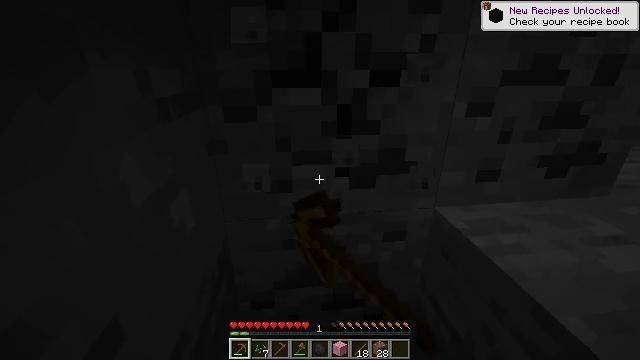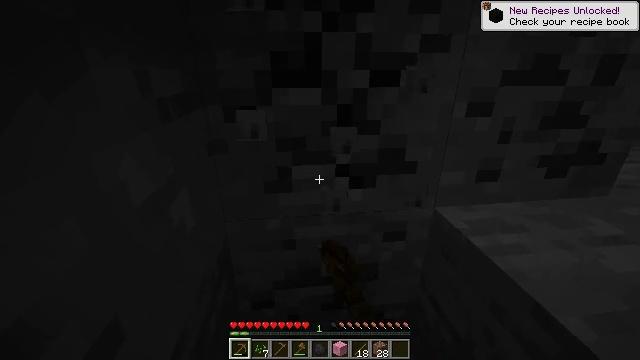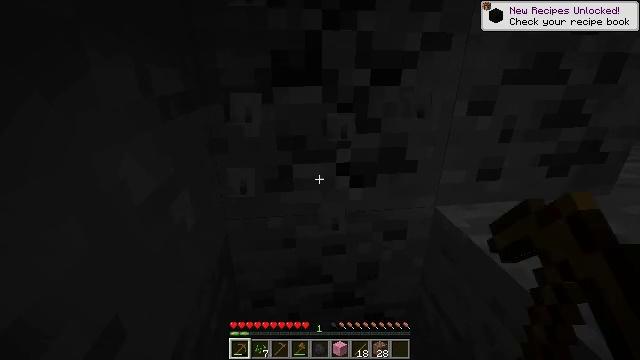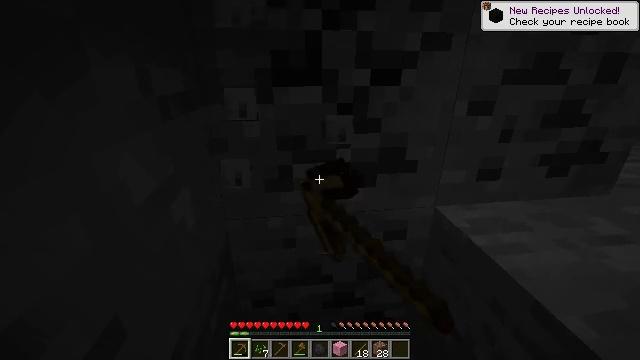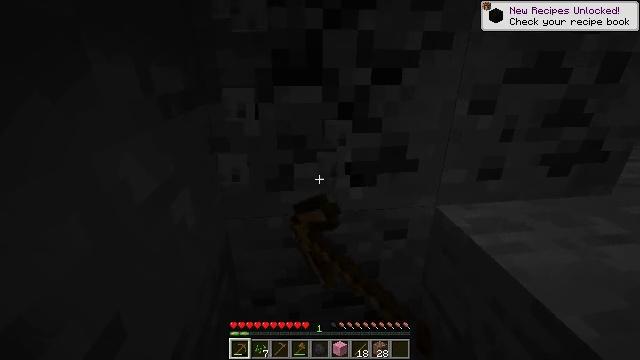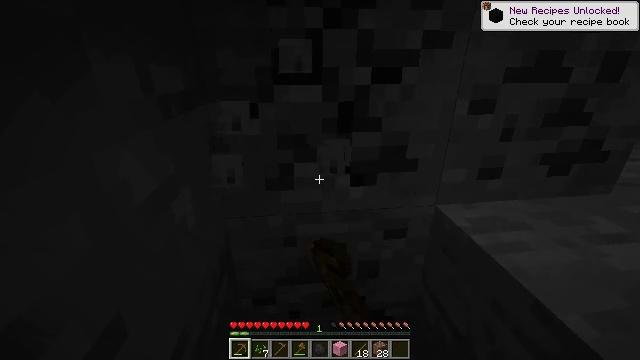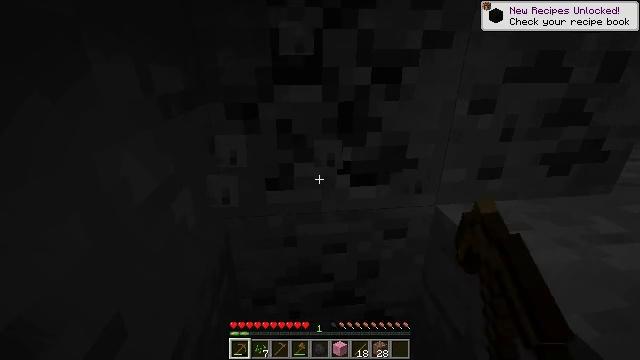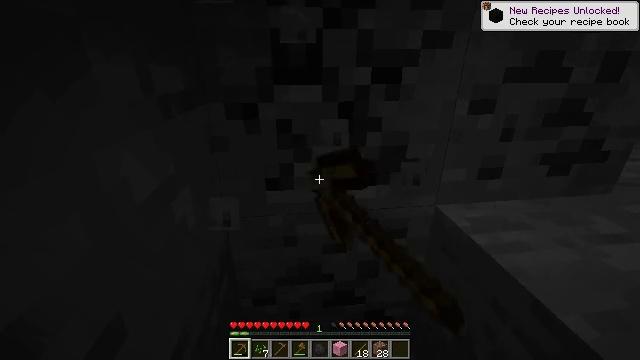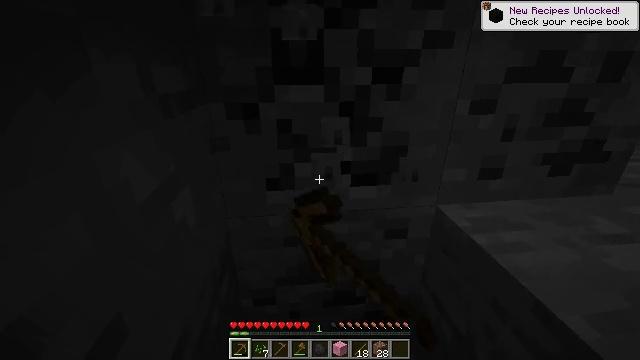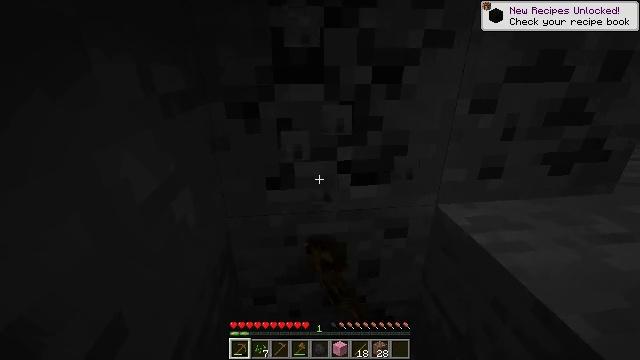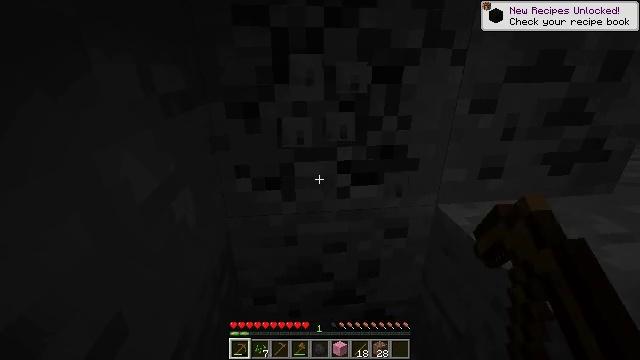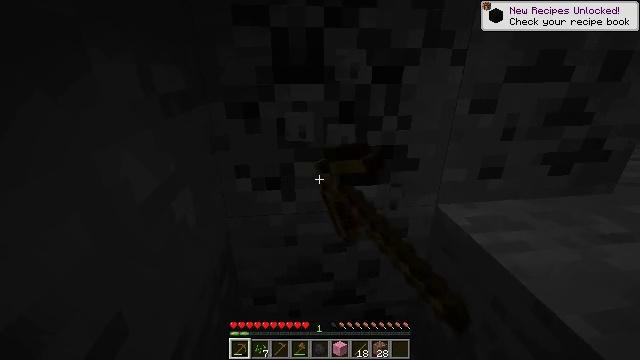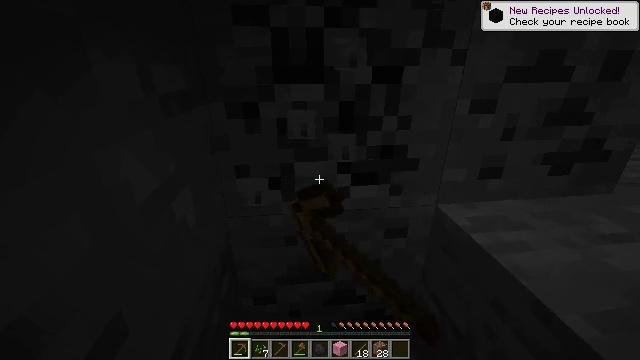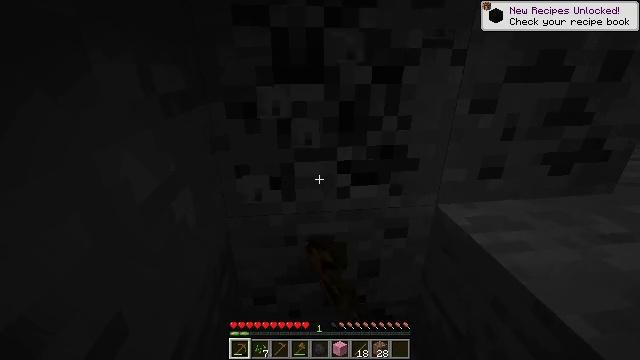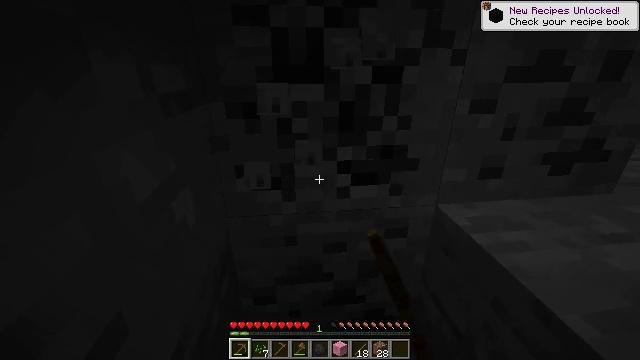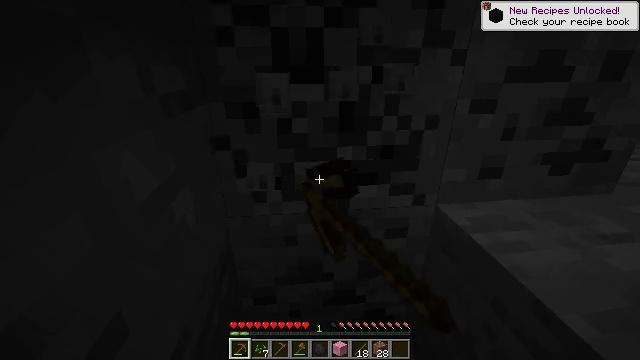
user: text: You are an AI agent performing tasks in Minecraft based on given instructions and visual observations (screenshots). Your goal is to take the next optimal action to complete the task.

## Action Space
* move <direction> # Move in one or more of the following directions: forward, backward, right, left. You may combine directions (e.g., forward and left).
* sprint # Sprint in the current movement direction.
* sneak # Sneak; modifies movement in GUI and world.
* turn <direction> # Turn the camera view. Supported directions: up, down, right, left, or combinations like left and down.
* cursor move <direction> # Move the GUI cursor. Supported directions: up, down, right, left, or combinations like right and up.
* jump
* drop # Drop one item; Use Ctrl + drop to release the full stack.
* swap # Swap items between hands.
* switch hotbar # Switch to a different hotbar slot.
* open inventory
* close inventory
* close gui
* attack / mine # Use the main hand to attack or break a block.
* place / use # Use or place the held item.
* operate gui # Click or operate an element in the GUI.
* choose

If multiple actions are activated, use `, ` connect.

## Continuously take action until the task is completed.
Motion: motion action
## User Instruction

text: Extract coal from the ore block.
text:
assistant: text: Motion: attack / mine
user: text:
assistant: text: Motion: attack / mine
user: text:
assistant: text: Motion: attack / mine
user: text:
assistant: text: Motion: attack / mine
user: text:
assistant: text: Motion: attack / mine
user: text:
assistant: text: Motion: attack / mine
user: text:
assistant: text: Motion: attack / mine
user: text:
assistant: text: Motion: attack / mine
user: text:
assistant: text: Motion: attack / mine
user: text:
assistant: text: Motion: attack / mine
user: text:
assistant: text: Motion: attack / mine
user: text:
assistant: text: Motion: attack / mine
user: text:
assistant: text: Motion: attack / mine
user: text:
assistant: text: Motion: attack / mine
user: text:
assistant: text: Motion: attack / mine
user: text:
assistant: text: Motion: attack / mine
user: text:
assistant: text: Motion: attack / mine
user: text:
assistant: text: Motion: attack / mine
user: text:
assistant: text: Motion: attack / mine
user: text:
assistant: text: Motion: attack / mine
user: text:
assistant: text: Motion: attack / mine
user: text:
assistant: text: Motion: attack / mine
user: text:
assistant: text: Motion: attack / mine
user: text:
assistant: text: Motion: attack / mine
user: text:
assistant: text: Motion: attack / mine
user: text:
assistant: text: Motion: attack / mine
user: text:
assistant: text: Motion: attack / mine
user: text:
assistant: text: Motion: attack / mine
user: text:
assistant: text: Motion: attack / mine
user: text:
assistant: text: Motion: attack / mine